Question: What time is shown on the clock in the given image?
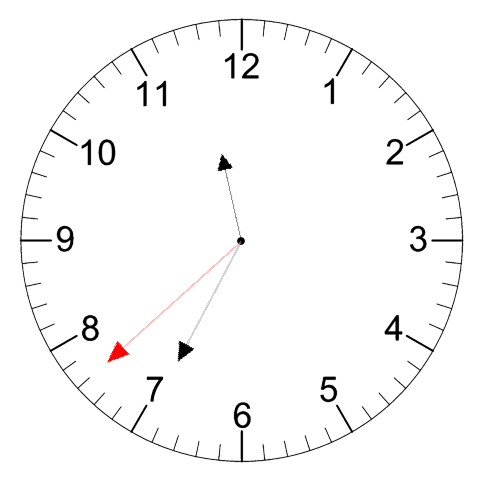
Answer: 11:34:38